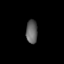
Tissue: prostate
Cell type: T cells
Senescence score: 0.342
Nuclear area (px): 265
Mean DAPI intensity: 97.853